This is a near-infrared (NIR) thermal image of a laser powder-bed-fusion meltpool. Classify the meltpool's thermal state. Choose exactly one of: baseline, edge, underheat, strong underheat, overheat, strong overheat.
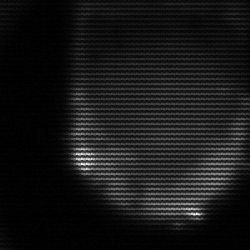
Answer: edge